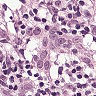
Metastatic tissue present: no